Interaction volume radius: 5 \u00c5
Interaction volume height: 35 \u00c5
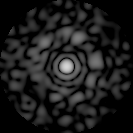
Disorder parameter: 0.8369